Field crop: maize
Growth stage: 2
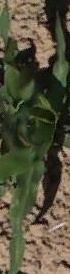
Species: maize